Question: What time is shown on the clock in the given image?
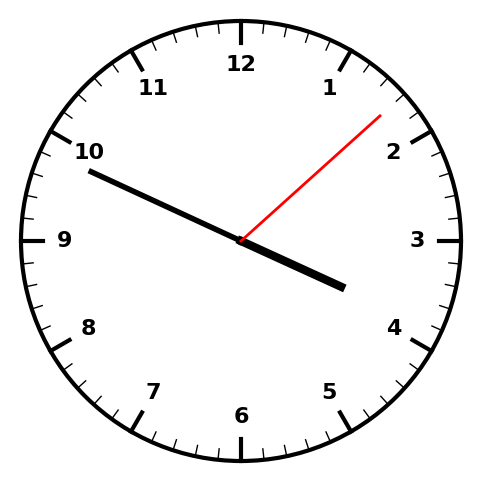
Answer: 03:49:08